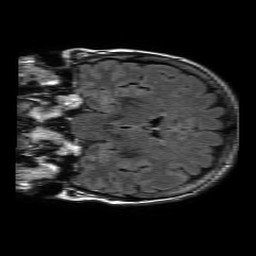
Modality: FLAIR
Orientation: coronal
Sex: female
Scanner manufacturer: philips
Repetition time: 11 s
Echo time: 0.125 s